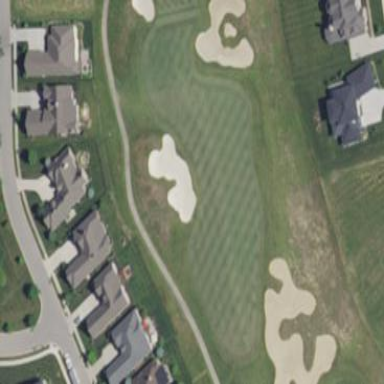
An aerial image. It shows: Golf fairway surrounded by grass.